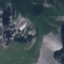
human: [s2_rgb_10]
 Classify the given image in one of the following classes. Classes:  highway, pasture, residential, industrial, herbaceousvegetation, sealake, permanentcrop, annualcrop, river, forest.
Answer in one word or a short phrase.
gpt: HerbaceousVegetation